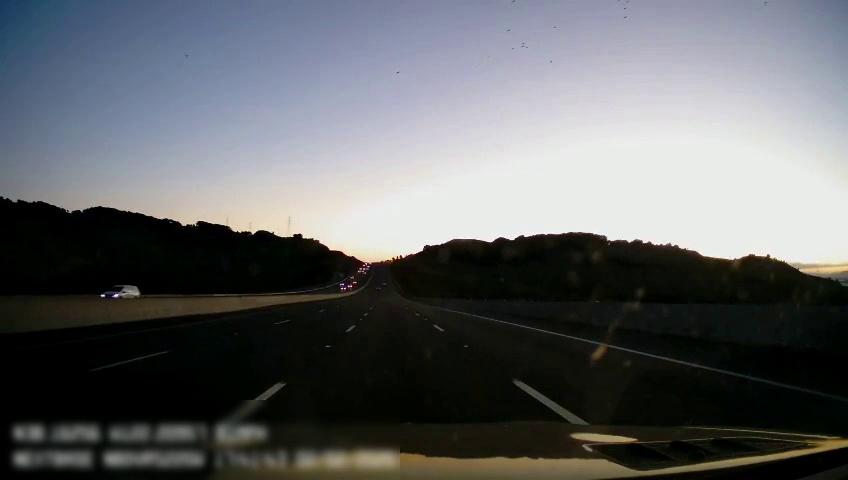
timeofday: Dusk/Dawn/Twilight
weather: Sunny
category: Drivable Space
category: Vehicles | SUV
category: Lanes | Alternate Lane
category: Lanes | Current Lane
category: Lanes | Current Lane
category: Lanes | Alternate Lane
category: Lanes | Alternate Lane